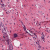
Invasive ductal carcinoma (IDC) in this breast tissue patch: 0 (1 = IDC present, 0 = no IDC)